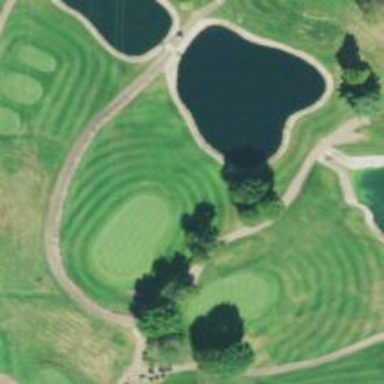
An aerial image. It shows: Footway that doubles as golf path.